Field crop: maize
Growth stage: 2
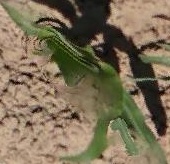
Species: maize